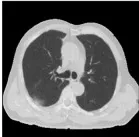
Chest images during the clinical episode. (A, B) The baseline chest CT before initiating therapy showed a nodule in the right upper lobe without any interstitial change.
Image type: radiology (ct)